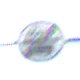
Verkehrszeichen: EndeMautpflicht
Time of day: SunriseSunset
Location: Outdoor (Nature)
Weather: PartlyCloudy
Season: NotSpecified
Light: Natural